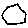
Label: hexagon